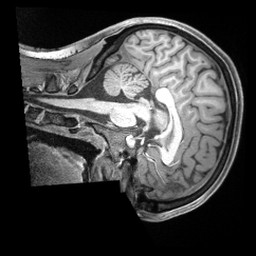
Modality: T1w
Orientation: sagittal
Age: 20
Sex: female
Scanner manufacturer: siemens
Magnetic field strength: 3 T
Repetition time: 2.4 s
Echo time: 0.00226 s